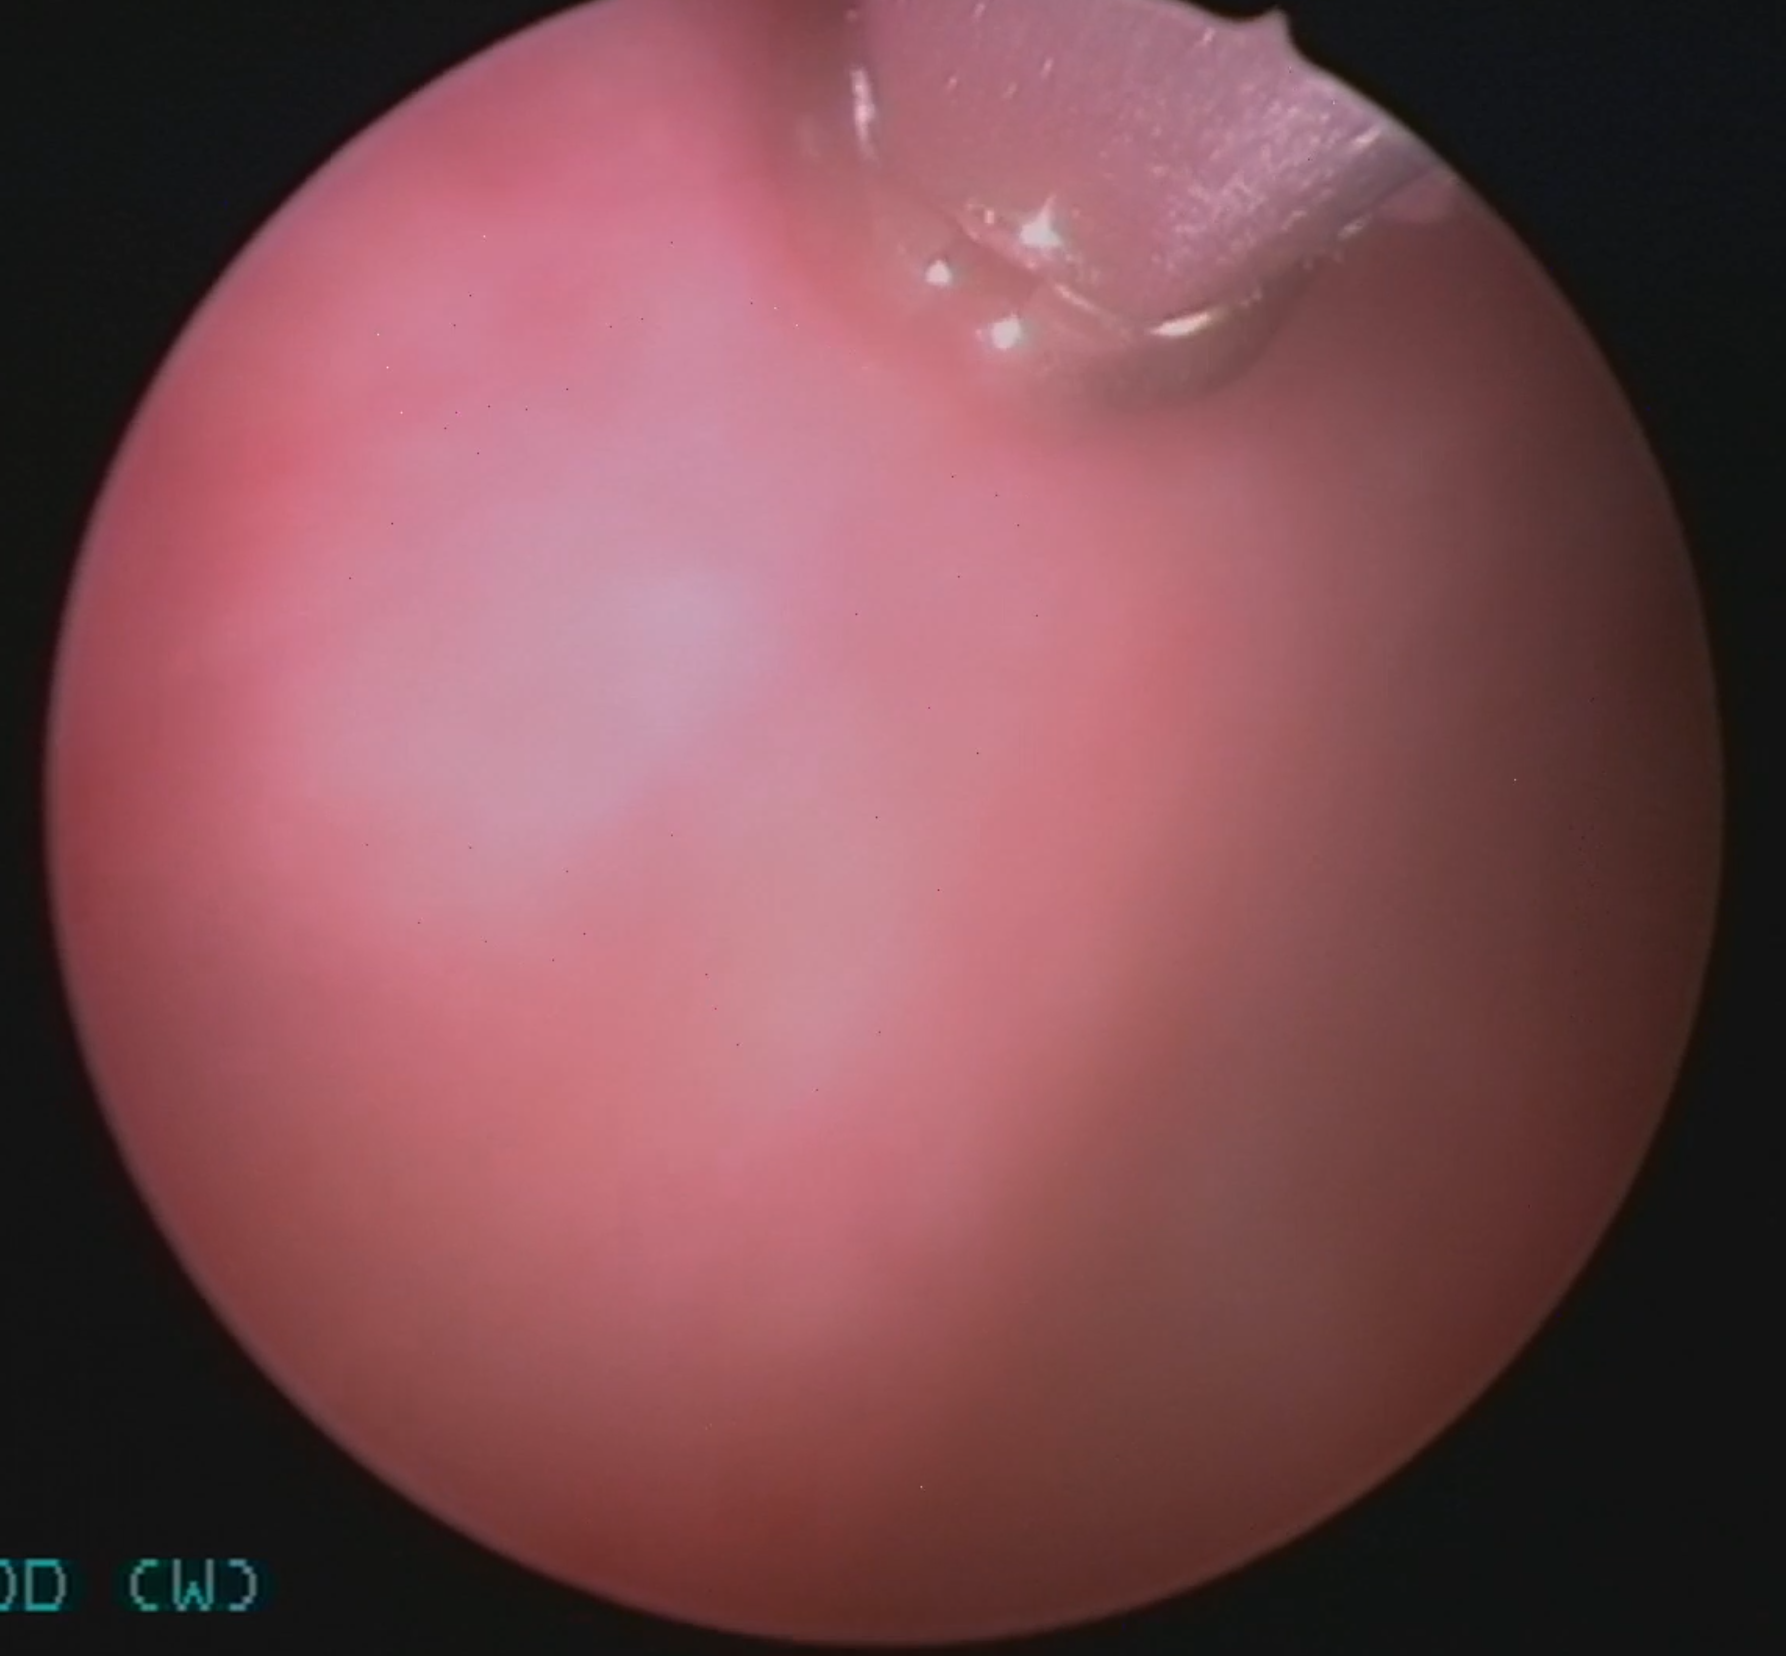
Modality: WLC
Class: Malignant
Subclass: CIS
Lesion: L2
Stage: Tis
Morphology: Non-papillary
Bladder cancer association: Yes